Question: I have a problem with spacing data points in a boxplot. I use the following code.
'''
DF1 <- data.frame(x = c(1, 2, 3, 4, 7, 11, 20, 23, 24, 25, 30), y = c(3, 6, 12, 13, 17, 22, NA, NA, NA, NA, NA))
library(ggplot2)
library(tidyverse)
n <- 11
DF1 <- as.data.frame(DF1)
DF1 <- reshape2::melt(DF1)
DF1 %>%
group_by(variable) %>%
arrange(value) %>%
mutate(xcoord = seq(-0.25, 0.25, length.out = n())) %>%
ggplot(aes(x = variable, y = value, group = variable)) +
geom_boxplot() +
geom_point(aes(x = xcoord + as.integer(variable)))
'''
This results in the following:

For x, all data points are evenly distributed left to right, but since y has fewer data points, they are not evenly distributed left to right. How can the above code be modified to evenly space out data points for y too? I would appreciate any suggestions.
I found a somewhat similar post <URL>, but that could not help me.
Thank you.
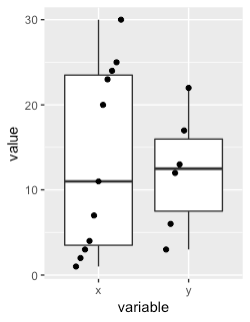
Answer: The problem is the 'NA' values in 'y'. After you go to long format, you can simply omit them:
'''
plot_data = DF1 %>%
na.omit %>% ## add this here
group_by(variable) %>%
arrange(value) %>%
mutate(xcoord = seq(-0.25, 0.25, length.out = n()))
ggplot(plot_data, aes(x = variable, y = value, group = variable)) +
geom_boxplot() +
geom_point(aes(x = xcoord + as.integer(variable)))
'''
<URL>